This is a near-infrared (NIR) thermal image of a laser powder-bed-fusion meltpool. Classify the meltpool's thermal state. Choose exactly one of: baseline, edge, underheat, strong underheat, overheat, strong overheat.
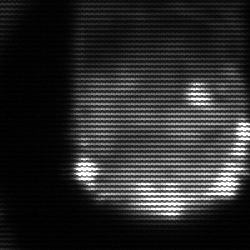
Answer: edge